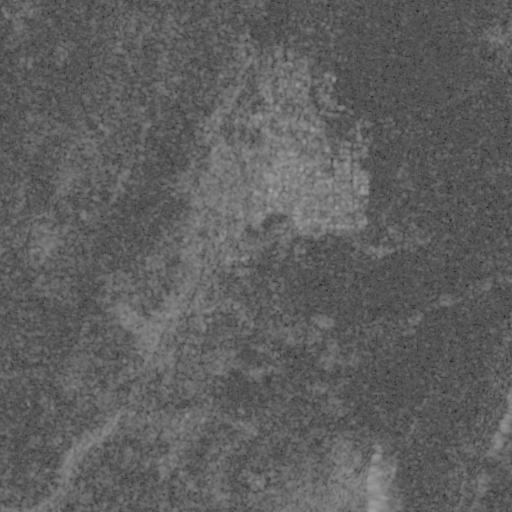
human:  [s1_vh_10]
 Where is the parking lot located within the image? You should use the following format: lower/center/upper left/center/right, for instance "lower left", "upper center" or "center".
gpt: The parking lot is located in the upper center of the image.
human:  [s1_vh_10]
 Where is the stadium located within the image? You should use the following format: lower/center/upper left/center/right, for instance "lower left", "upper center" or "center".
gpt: The stadium is located in the upper center of the image.
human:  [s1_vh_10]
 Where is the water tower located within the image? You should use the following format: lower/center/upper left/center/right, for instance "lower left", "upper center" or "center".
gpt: The water tower is located in the upper center of the image.
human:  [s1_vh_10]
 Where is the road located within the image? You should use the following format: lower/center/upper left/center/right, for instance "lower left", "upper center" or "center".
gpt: There is no road in the image.

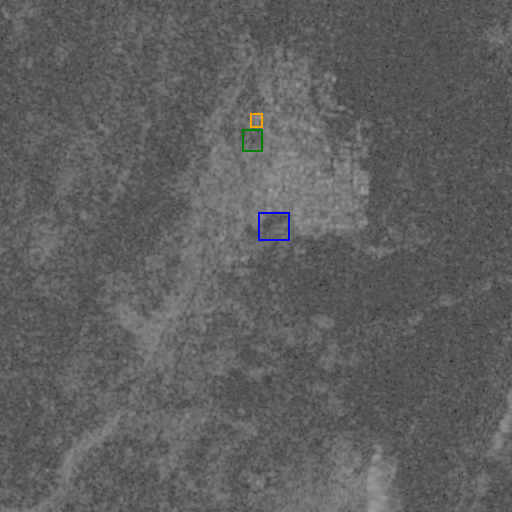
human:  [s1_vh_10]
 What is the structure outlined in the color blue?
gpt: The structure outlined in blue is a park.
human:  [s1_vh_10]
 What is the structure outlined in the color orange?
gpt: The structure outlined in orange is a parking lot.
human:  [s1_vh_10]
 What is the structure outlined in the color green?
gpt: The structure outlined in green is a stadium.
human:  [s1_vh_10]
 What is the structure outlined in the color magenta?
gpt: There is no magenta outline.